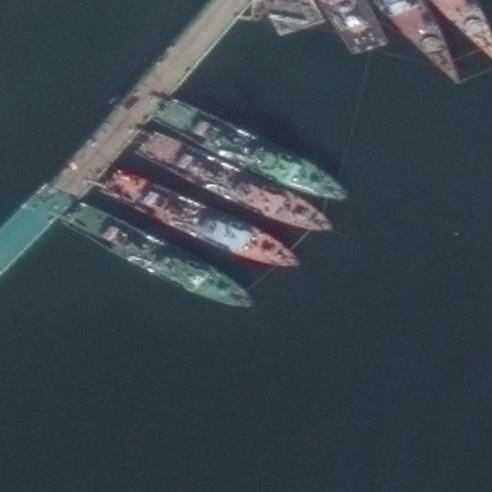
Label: cruiser